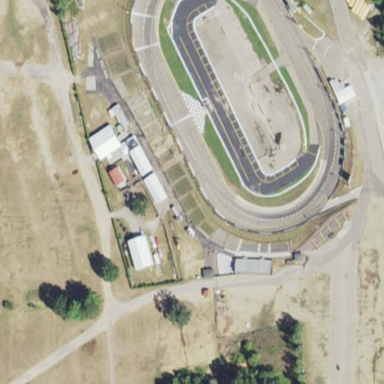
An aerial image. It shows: Sports center dedicated to car racing.